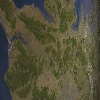
Label: land